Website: walmart
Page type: store-pickup
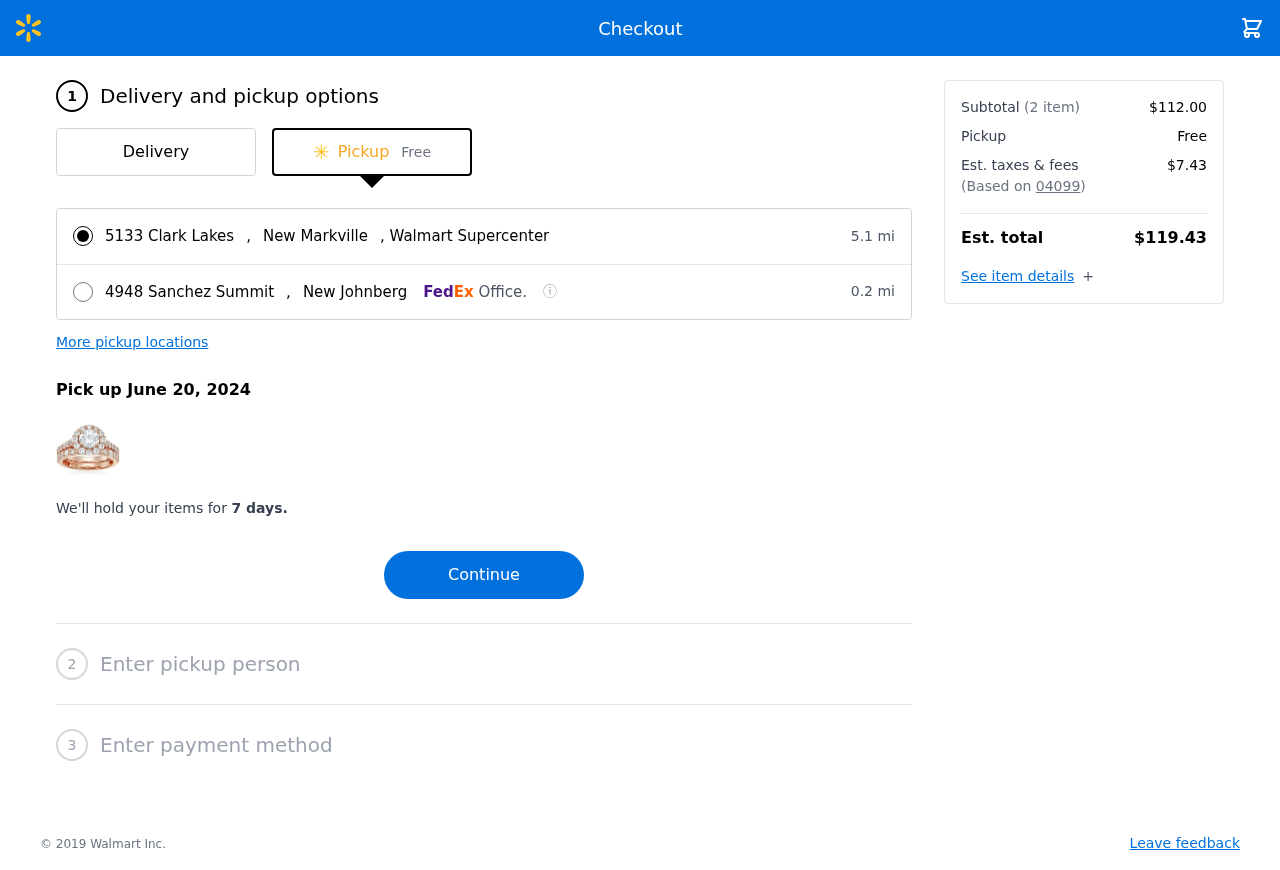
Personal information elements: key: PII_LOCATION1_CITY
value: New Markville
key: PII_LOCATION1_STREET
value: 5133 Clark Lakes
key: PII_LOCATION2_CITY
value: New Johnberg
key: PII_LOCATION2_STREET
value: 4948 Sanchez Summit
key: PII_POSTCODE
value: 04099
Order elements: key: ORDER_DELIVERY_DATE
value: Pick up June 20, 2024
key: ORDER_NUM_ITEMS
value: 2
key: ORDER_SUBTOTAL
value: $112.00
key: ORDER_TAX
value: $7.43
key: ORDER_TOTAL
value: $119.43